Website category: auto
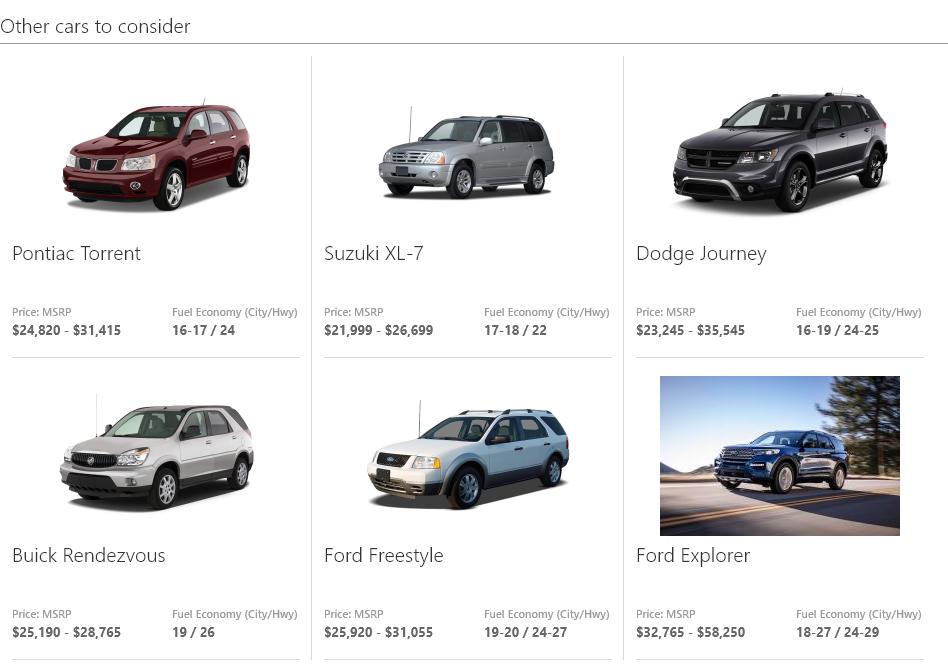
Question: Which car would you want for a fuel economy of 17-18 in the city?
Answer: Suzuki XL-7

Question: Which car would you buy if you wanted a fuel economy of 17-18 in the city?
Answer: Suzuki XL-7

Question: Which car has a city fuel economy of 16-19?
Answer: Dodge Journey

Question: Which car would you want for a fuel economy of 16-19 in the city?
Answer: Dodge Journey

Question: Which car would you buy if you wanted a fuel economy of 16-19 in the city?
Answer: Dodge Journey

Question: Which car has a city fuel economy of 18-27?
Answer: Ford Explorer

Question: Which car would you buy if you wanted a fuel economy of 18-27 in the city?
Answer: Ford Explorer

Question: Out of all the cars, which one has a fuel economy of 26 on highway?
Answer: Buick Rendezvous

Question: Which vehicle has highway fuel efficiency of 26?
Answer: Buick Rendezvous

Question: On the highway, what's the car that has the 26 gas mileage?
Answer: Buick Rendezvous

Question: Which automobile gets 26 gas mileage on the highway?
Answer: Buick Rendezvous

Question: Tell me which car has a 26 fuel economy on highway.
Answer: Buick Rendezvous

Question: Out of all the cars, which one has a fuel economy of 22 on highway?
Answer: Suzuki XL-7

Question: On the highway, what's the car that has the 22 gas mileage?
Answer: Suzuki XL-7

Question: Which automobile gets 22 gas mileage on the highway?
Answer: Suzuki XL-7

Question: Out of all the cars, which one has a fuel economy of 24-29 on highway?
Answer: Ford Explorer

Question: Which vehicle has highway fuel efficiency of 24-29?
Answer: Ford Explorer

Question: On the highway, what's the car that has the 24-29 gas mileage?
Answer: Ford Explorer

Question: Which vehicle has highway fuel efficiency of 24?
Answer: Pontiac Torrent

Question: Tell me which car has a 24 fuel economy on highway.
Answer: Pontiac Torrent

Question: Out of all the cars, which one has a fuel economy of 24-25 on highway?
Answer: Dodge Journey

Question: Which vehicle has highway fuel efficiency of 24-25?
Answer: Dodge Journey

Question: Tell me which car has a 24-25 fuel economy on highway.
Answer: Dodge Journey

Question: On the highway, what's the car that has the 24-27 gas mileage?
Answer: Ford Freestyle

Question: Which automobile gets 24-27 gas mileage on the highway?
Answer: Ford Freestyle

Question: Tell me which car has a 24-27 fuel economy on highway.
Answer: Ford Freestyle